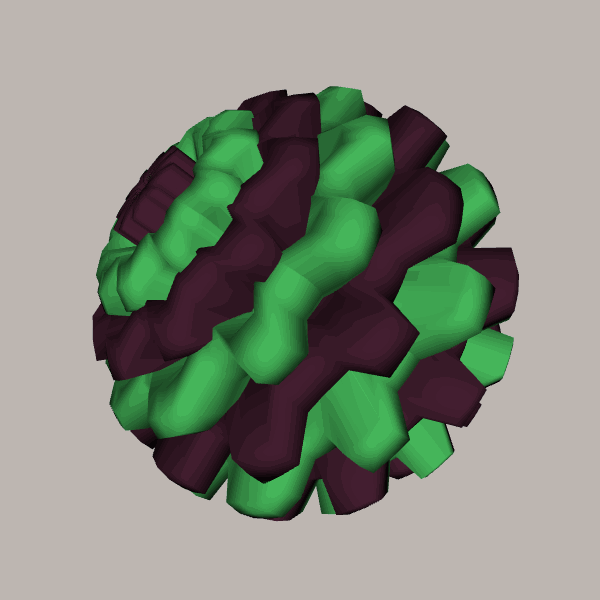
Background: light